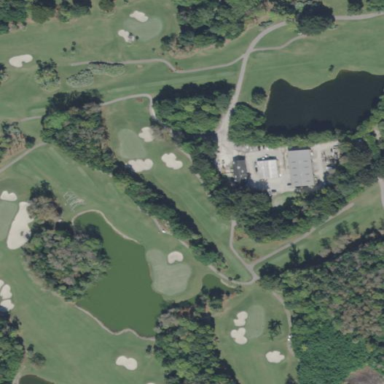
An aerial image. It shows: Golf rough area.